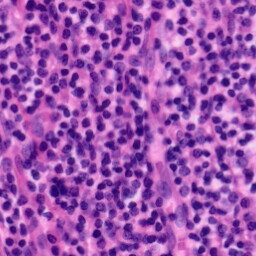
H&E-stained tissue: Tonsil